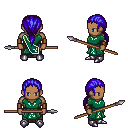
a pixel art fantasy rpg character, male body template, human, dark skin, sash dress, robe skirt, blue ponytail hairstyle, leather bracers, metal boots, spear, four views (front, back, left, right), 2x2 character sprite sheet, small pixel art, hard edges, no anti-aliasing